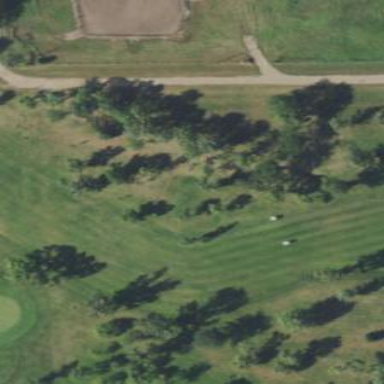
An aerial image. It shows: Golf fairway in the image.